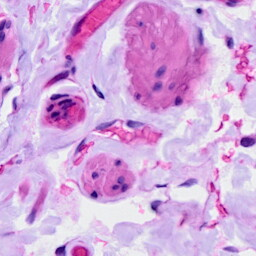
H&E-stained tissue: Ovarian